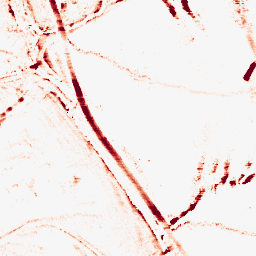
Category: morphological
Decomposition family: morphological_rect
Decomposition parameters: operation: opening
width: 10
height: 5
Upsampling method: bspline
Upsampling parameters: scale: 8
Upsampling scale: 8